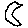
Label: moon